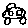
Label: car